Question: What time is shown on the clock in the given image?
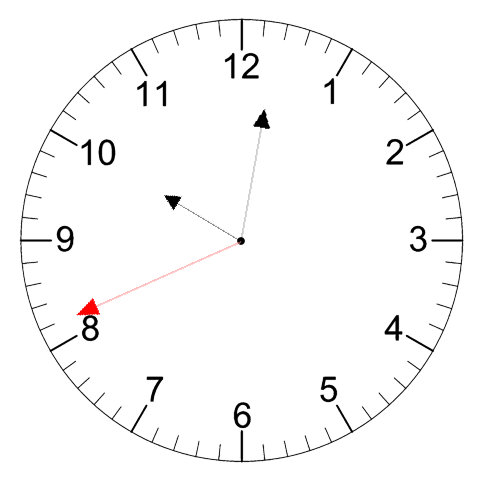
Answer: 10:01:41